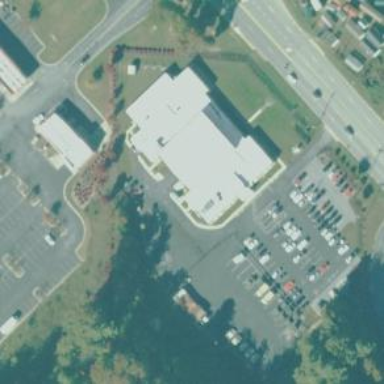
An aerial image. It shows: Building.